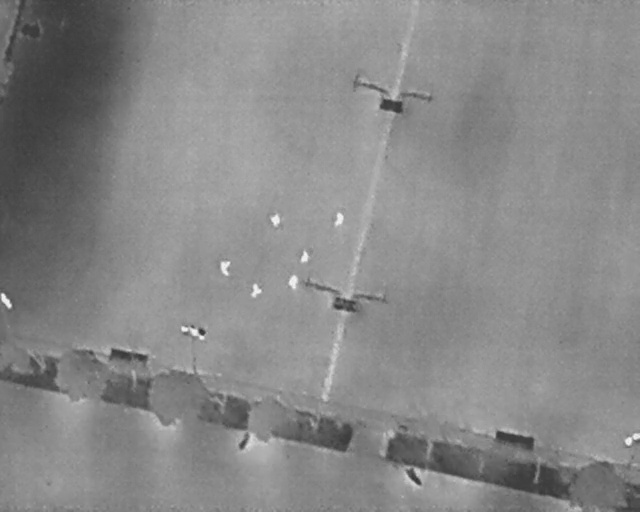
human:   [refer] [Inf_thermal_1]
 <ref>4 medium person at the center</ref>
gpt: <box>[[33, 51, 36, 53, 2], [44, 54, 47, 56, 2], [51, 41, 54, 43, 2], [41, 41, 44, 43, 2]]</box>